You are looking at a signal-to-image encoding: consecutive vibration samples arranged as the rows of a grayscale square. What is the most likely bearing condition (normal, inner_race, outer_race, ball)?
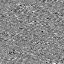
Answer: inner_race